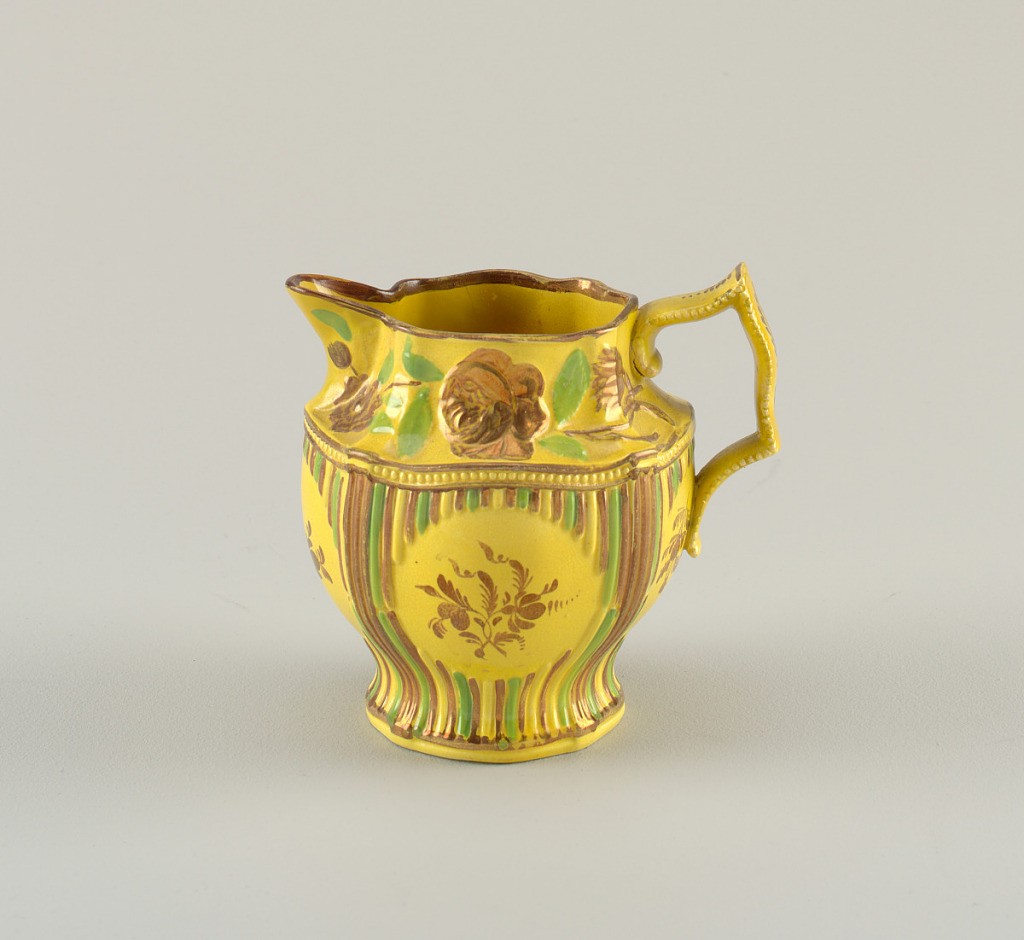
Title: Pitcher
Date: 18th–mid-19th century
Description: embossed and poly-chromed, brown and green